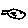
Label: fish